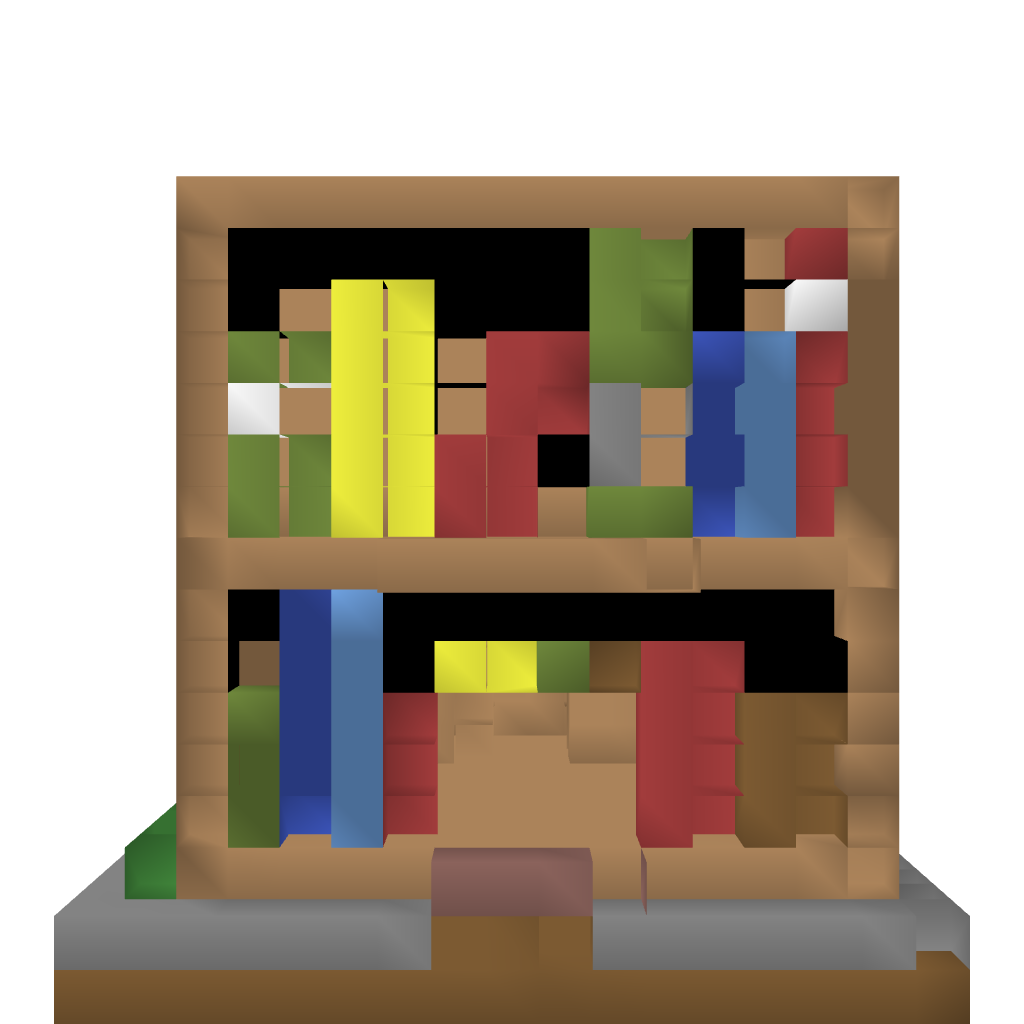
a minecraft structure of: Enchantment library bad low quality